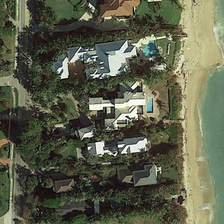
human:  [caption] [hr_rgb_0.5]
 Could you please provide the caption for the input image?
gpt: several buildings and many green trees are near a beach .

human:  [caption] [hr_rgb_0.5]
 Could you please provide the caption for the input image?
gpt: several buildings and many green trees are near a beach .

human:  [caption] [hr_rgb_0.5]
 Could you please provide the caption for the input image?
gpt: some green plants and many farmlands are in two sides of a curved river .

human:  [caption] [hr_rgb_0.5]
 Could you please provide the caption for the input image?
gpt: some green plants and many farmlands are in two sides of a curved river .

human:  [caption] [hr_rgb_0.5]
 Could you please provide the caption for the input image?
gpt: several buildings and many green trees are near a beach .